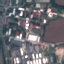
Label: Industrial